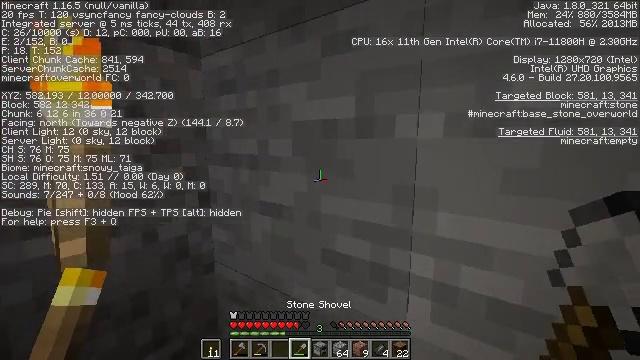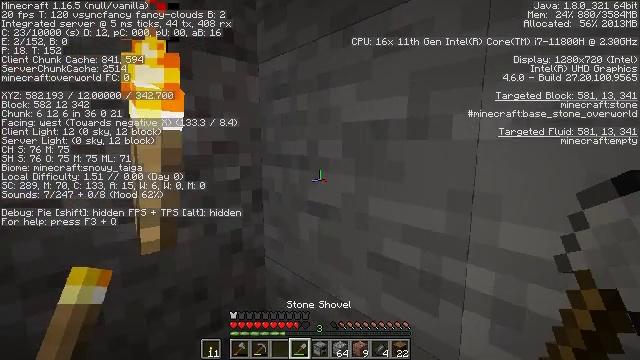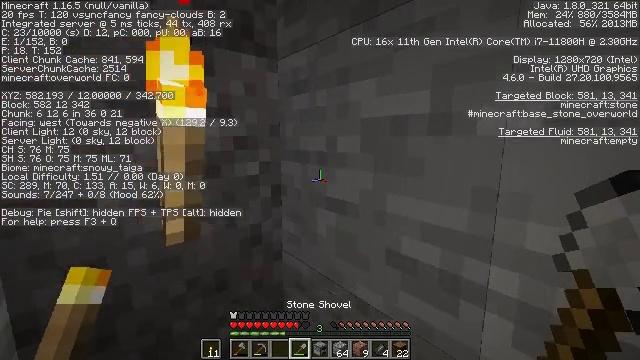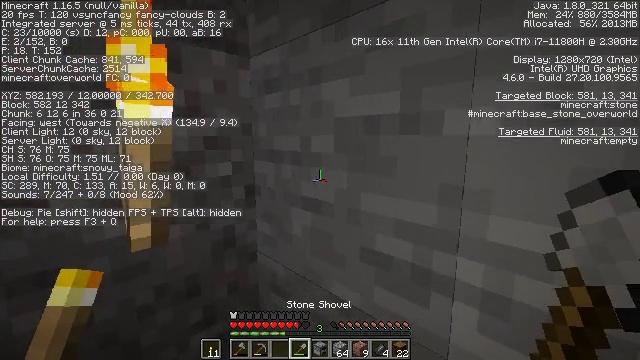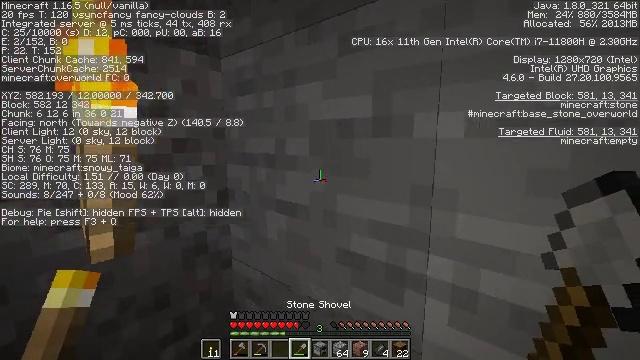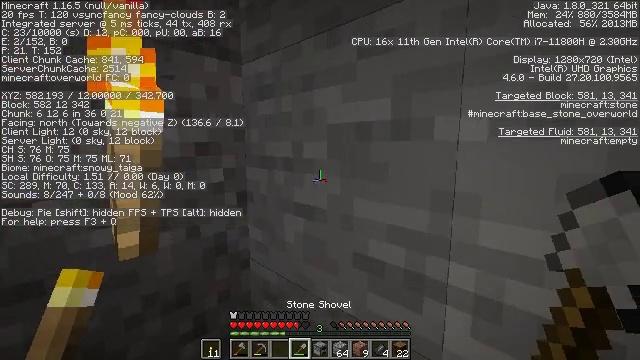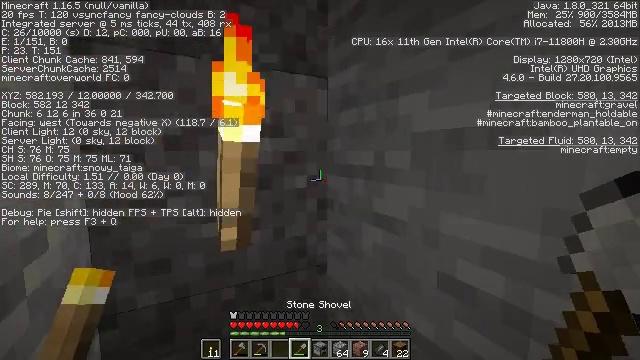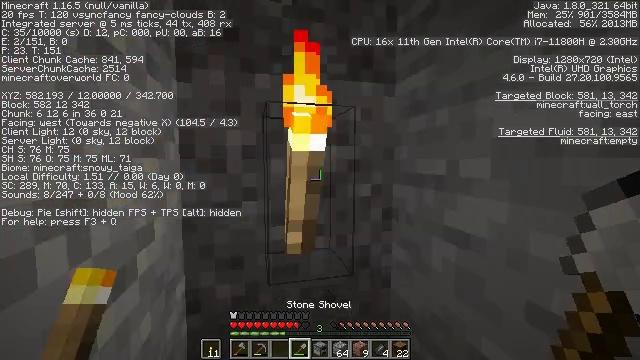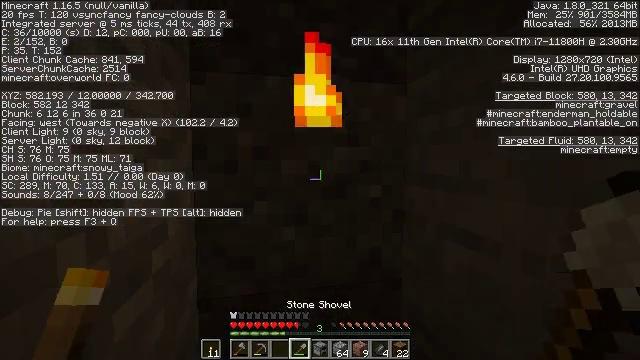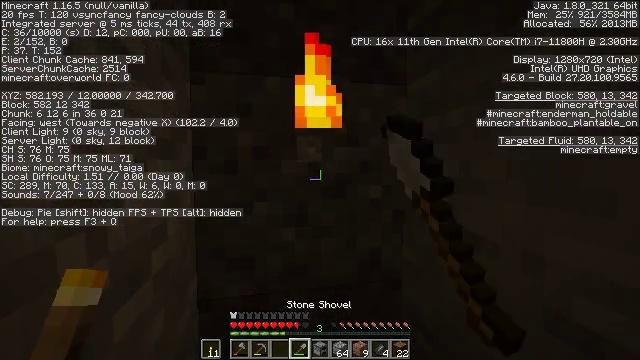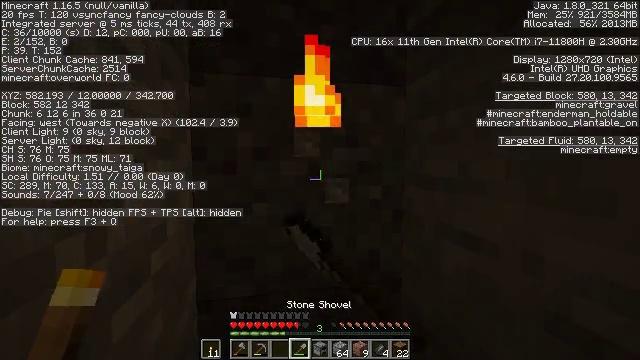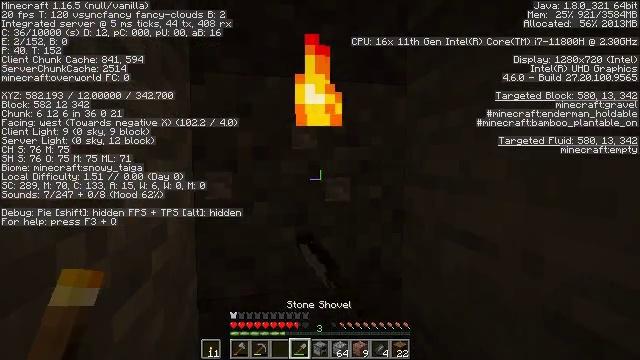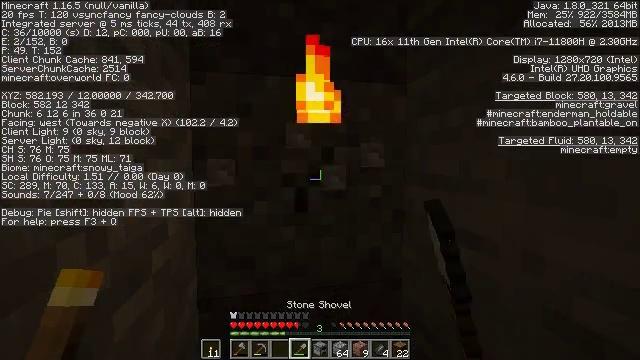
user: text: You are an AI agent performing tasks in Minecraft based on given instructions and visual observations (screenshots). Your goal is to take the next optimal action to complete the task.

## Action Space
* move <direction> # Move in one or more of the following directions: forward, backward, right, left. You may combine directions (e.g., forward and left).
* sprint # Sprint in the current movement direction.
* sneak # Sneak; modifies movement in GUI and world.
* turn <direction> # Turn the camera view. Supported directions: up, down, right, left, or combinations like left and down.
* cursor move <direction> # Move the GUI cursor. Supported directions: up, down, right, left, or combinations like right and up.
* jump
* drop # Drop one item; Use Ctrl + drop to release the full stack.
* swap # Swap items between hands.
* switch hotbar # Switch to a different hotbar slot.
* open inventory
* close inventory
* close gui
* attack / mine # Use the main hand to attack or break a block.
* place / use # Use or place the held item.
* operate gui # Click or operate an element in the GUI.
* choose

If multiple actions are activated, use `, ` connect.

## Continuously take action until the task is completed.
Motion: motion action
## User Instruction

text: Left click to collect the wall torch.
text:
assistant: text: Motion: turn left
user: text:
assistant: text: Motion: turn left
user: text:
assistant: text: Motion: turn right
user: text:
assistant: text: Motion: turn right
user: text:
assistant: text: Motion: turn left
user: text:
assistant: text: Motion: turn left and up
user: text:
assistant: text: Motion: turn left and up
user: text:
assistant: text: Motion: turn left, attack / mine
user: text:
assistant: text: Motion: attack / mine
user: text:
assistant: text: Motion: attack / mine
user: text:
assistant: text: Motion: attack / mine
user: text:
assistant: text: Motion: attack / mine
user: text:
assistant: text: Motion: attack / mine